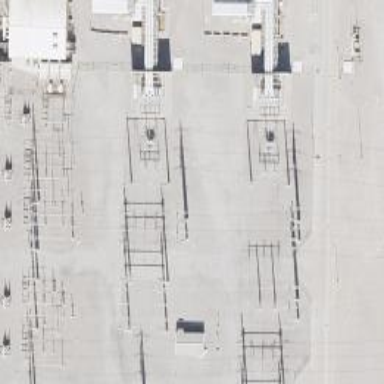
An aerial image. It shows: Switch used for power control.